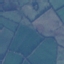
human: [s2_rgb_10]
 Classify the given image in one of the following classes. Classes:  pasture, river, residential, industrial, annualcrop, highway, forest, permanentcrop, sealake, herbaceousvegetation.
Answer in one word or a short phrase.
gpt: Pasture